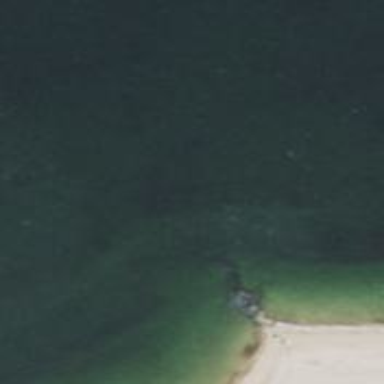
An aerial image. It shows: Breakwater structure.